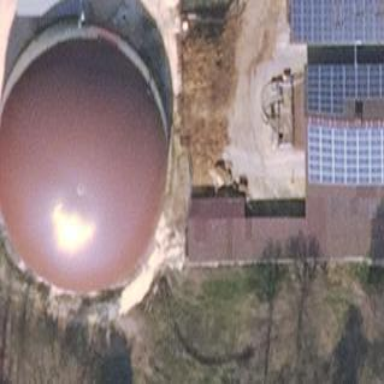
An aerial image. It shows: Storage tank that is man-made.